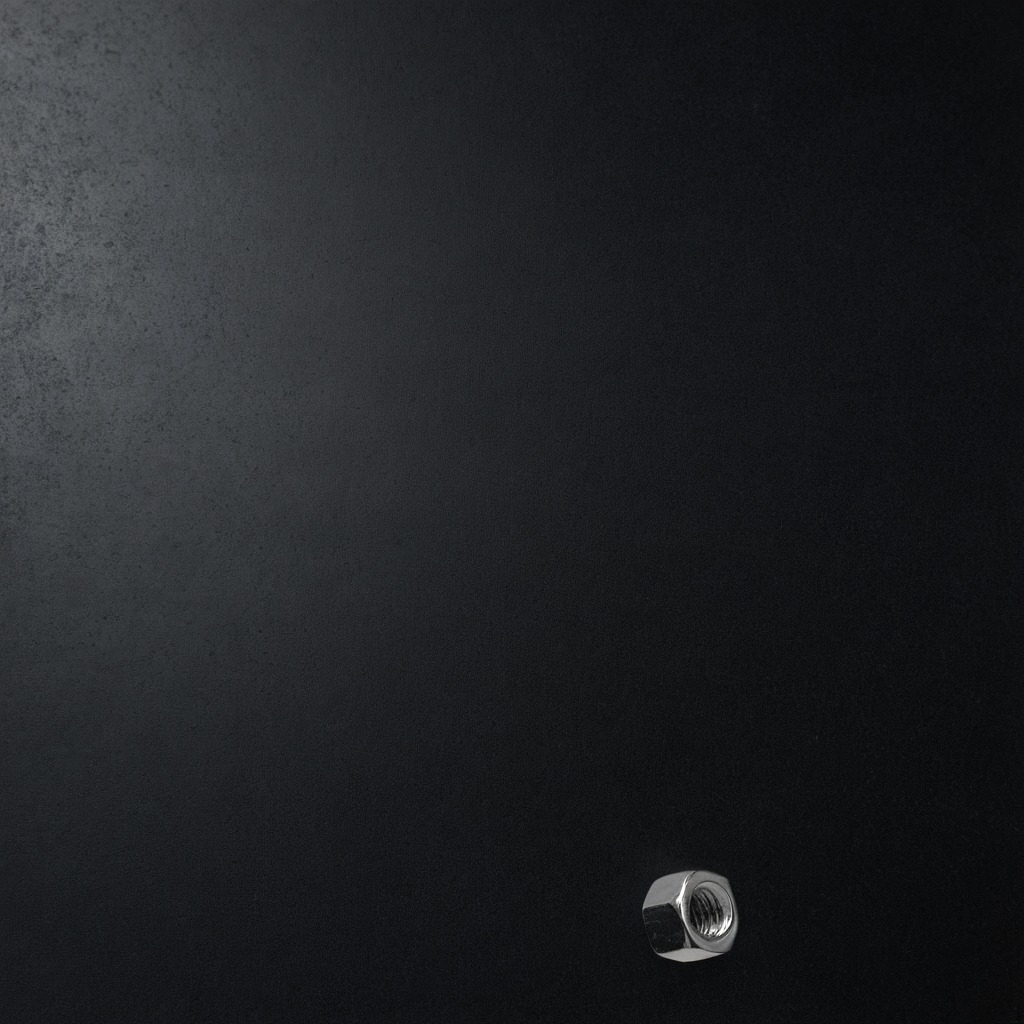
A metal nut lying on a clean granite tabletop covered with a black rubber mat inside a workshop at night dim ambient light soft shadows worn but beneath the mat